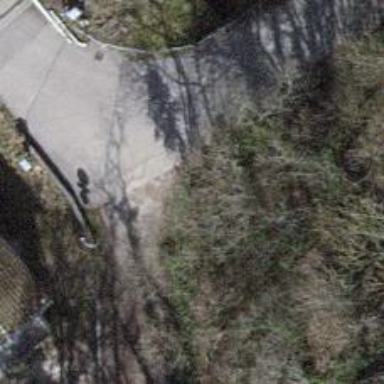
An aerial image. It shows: Lift gate barrier.